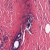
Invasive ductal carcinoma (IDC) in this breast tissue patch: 0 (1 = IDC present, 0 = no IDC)